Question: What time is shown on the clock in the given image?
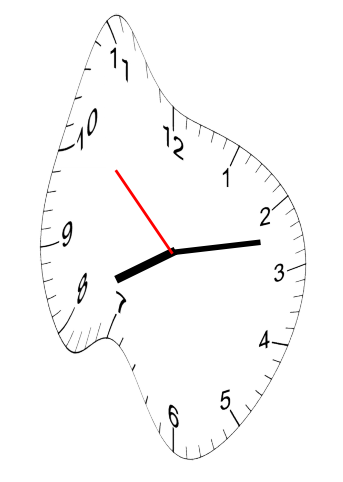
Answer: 08:12:52